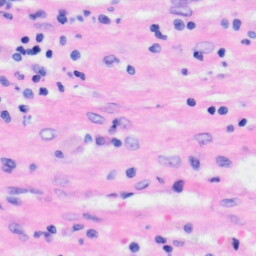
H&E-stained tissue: Liver